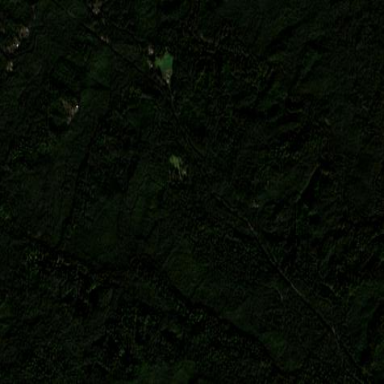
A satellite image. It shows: Forest area.